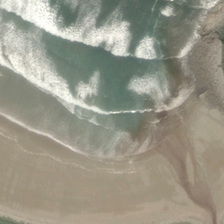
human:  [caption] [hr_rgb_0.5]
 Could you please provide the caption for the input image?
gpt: several rows of white waves are near a yellow beach .

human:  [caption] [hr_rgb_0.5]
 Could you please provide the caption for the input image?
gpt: several rows of white waves are near a yellow beach .

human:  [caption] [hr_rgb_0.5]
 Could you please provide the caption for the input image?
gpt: several rows of white waves are near a yellow beach .

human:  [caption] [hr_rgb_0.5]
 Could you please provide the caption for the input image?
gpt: several rows of white waves are near a yellow beach .

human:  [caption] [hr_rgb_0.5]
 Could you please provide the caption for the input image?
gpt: several rows of white waves are near a yellow beach .